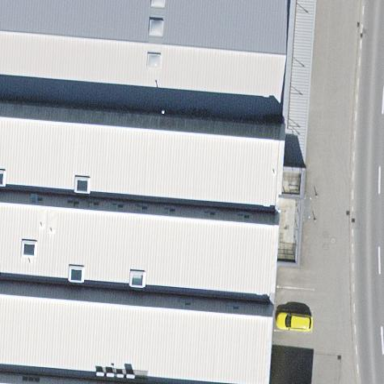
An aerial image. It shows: Commercial building.